Aerial crown-view tile of a tropical tree (Barro Colorado Island, Panama), acquired 20250818:
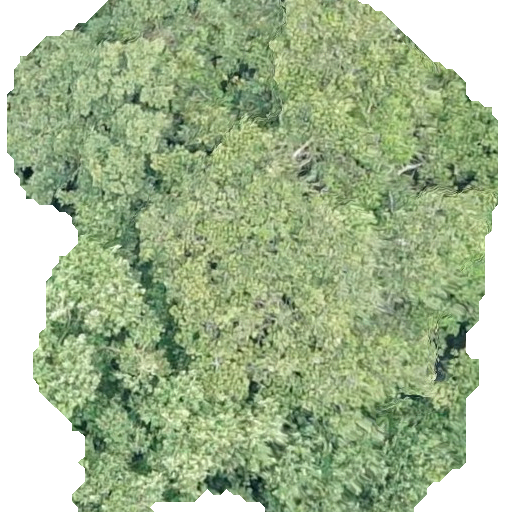
Species: Sterculia apetala
GBIF accepted scientific name: Sterculia apetala
Crown area: 319.292 m²